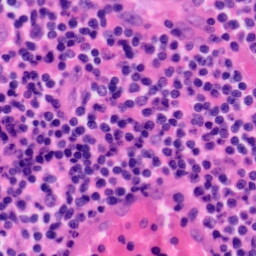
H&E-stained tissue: Tonsil